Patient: sex F, age 75
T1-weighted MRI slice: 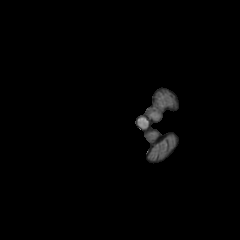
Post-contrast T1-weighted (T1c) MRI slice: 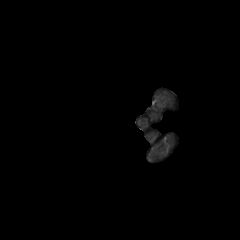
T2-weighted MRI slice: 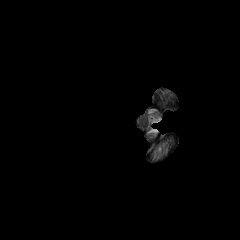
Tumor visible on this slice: no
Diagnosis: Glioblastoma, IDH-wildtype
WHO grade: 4